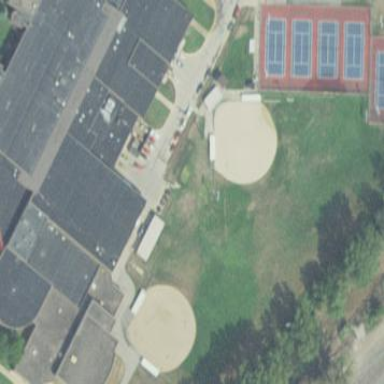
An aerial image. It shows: Baseball pitch for leisure and sports activities.